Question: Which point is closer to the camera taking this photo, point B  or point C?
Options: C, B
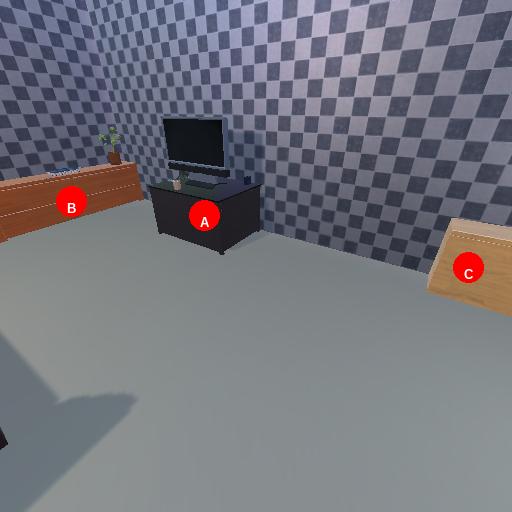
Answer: C